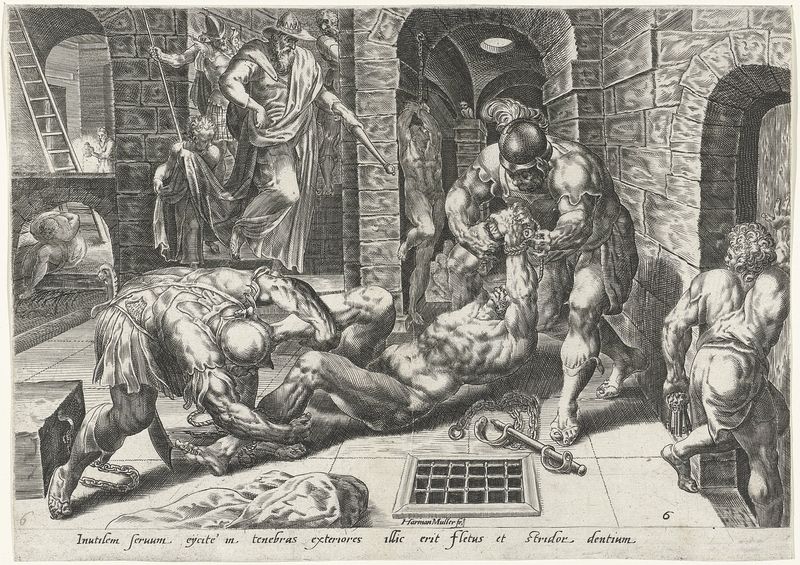
Titel: Slechte dienaar in een duistere kerker gegooid
Künstler: Harmen Jansz Muller
Standort: Amsterdam
Institution: Rijksmuseum
Schlagwörter: menschen, zeichnung, architektur, gitter, hof, leiter, bögen, bodengitter